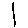
Label: line